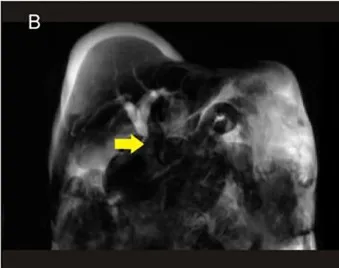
Biliary obstruction MRCP, magnetic resonance cholangiopancreatography.
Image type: radiology (mri)